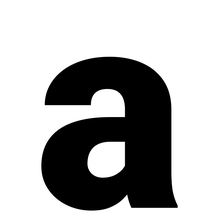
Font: Roboto_Black